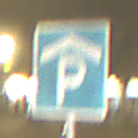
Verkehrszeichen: Parkhaus
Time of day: Night
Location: Outdoor (Urban)
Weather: Clear
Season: NotSpecified
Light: Artificial